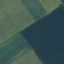
Land use / land cover: AnnualCrop